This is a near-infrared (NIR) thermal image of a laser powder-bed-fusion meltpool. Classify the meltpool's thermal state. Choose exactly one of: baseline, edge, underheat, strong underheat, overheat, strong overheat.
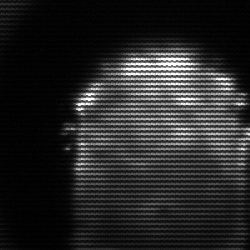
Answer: baseline